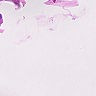
Metastatic tissue present: no